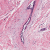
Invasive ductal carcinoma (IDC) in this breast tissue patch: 0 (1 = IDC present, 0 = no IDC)